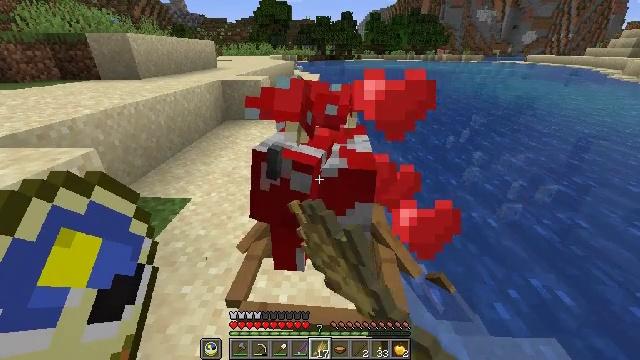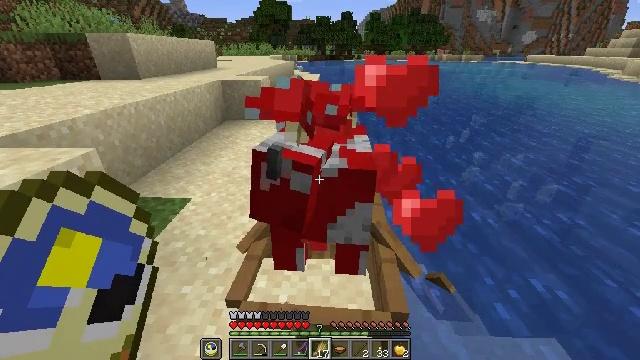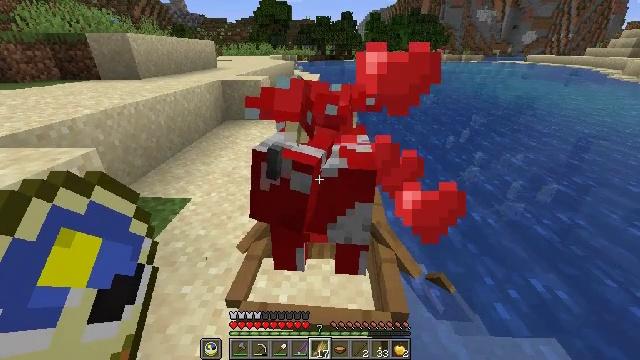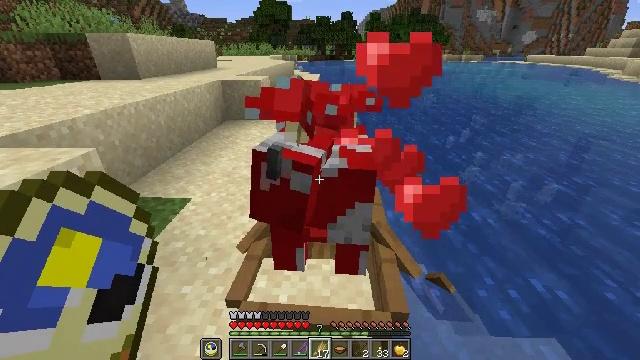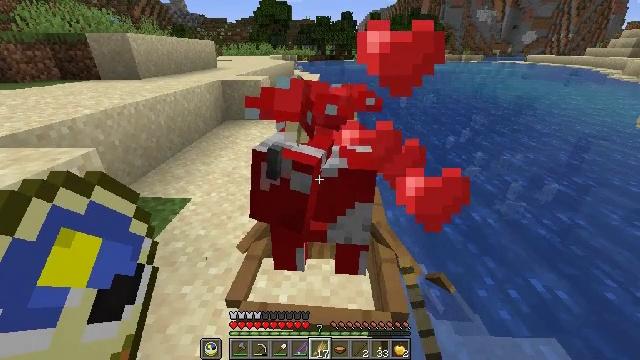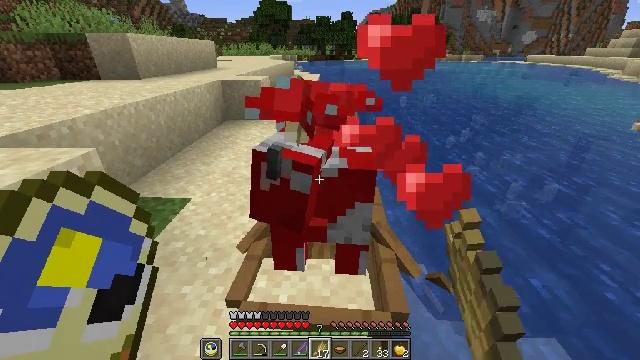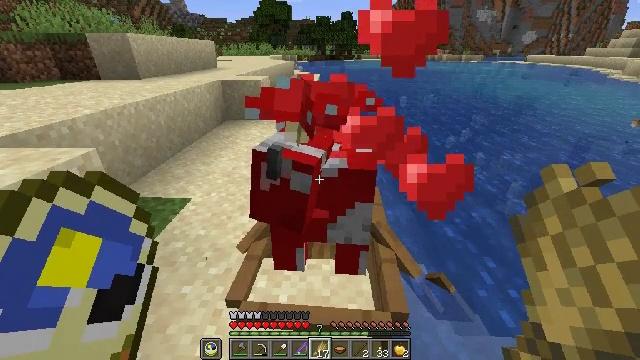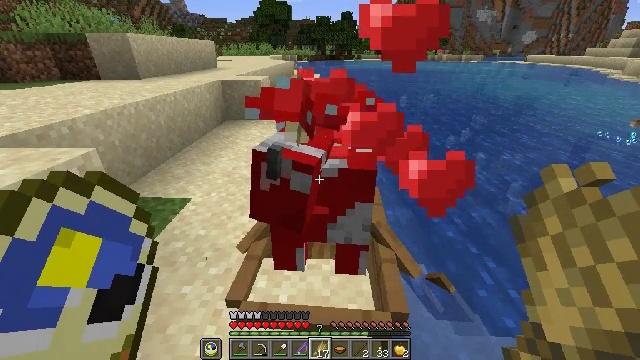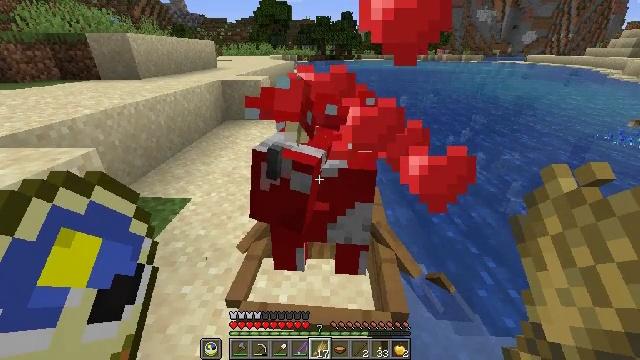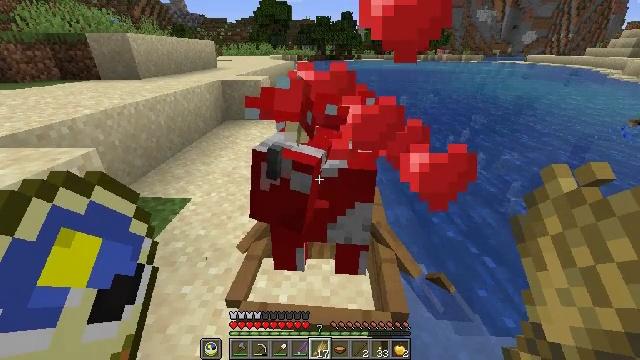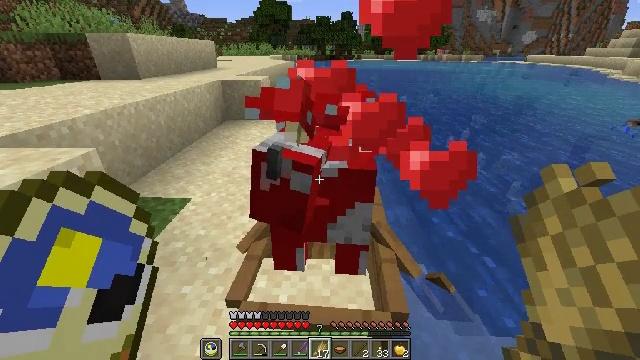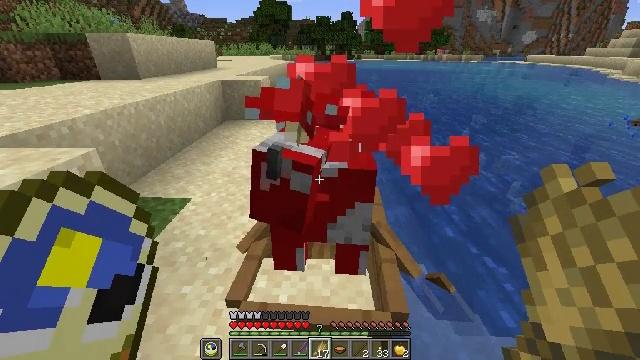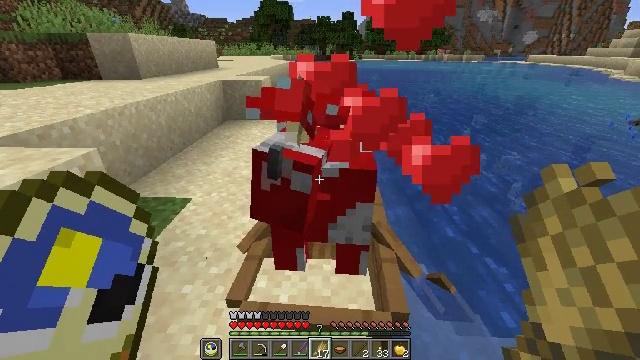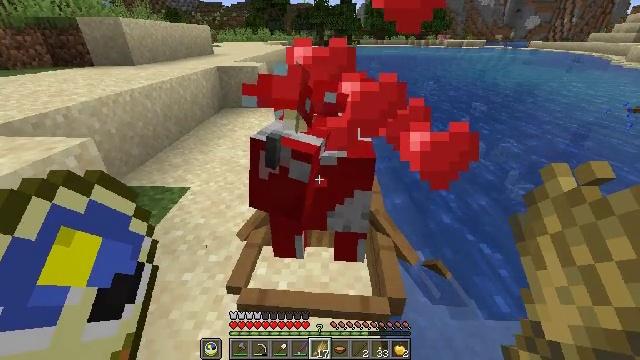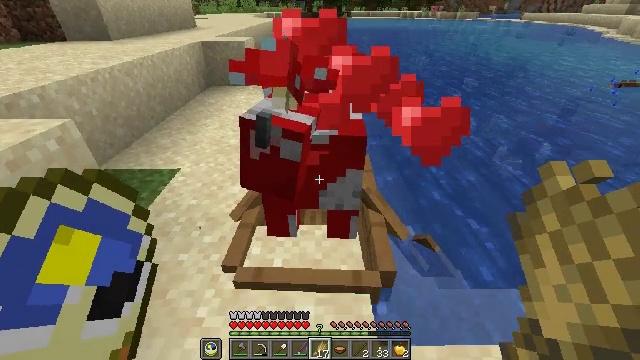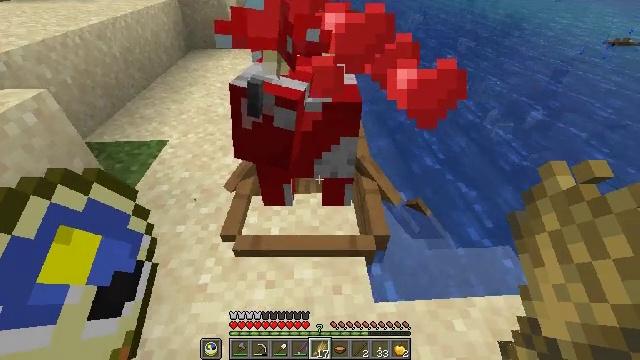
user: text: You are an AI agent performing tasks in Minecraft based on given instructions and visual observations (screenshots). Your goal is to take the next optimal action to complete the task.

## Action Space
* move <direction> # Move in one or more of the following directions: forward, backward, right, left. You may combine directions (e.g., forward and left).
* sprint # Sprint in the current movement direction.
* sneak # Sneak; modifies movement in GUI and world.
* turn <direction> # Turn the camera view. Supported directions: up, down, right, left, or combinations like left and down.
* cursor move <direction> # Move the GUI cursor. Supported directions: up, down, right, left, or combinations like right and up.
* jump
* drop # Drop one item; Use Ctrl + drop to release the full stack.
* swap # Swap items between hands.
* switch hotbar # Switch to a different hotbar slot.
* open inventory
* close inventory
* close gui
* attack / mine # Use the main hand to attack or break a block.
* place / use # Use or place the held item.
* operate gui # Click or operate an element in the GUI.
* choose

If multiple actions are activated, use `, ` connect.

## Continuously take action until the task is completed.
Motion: motion action
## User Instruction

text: Remove the oak door from its frame.
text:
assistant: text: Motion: no_op
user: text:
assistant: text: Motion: no_op
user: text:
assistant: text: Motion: no_op
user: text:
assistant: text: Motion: no_op
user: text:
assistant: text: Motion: no_op
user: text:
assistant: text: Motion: no_op
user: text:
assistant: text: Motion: no_op
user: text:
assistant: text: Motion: no_op
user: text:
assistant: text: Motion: no_op
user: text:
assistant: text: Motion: no_op
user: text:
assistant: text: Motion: no_op
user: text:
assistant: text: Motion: no_op
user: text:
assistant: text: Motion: turn down
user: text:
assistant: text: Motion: turn right and down
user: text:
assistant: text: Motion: move left, turn right and down
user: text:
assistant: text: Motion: move left, turn right and down
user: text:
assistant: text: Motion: move left, turn right and down
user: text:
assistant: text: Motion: turn right and down
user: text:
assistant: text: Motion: turn right and down
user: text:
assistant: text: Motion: turn right and down
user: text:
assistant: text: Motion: turn right and down
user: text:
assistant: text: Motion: turn right
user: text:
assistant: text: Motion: no_op
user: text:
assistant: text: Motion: turn right and up
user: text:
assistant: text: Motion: turn right and up
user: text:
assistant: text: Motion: turn right and up
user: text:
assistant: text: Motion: turn right and up
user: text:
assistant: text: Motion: turn up
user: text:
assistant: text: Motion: move forward
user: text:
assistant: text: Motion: move forward